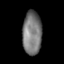
Tissue: skin
Cell type: Endothelial cells
Senescence score: 0.7
Nuclear area (px): 816
Mean DAPI intensity: 120.569